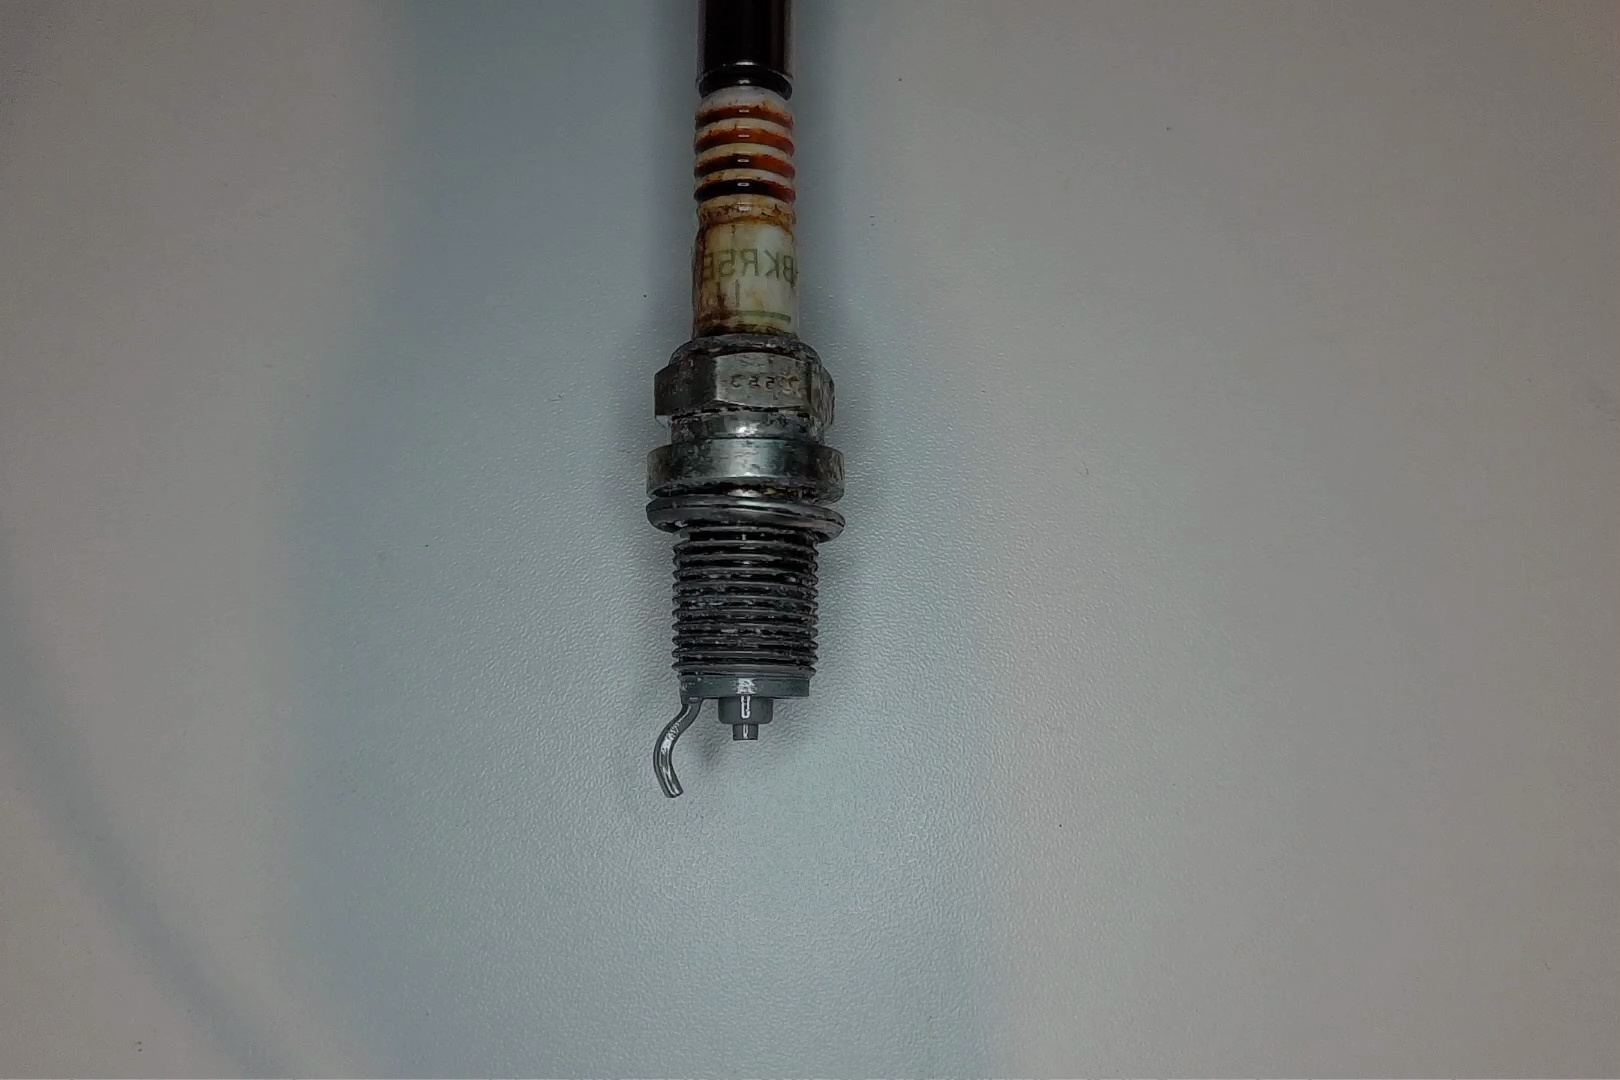
Label: anomaly